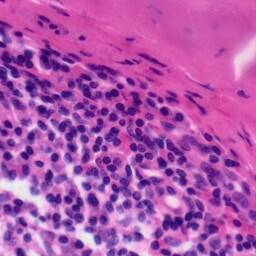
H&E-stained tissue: Tonsil